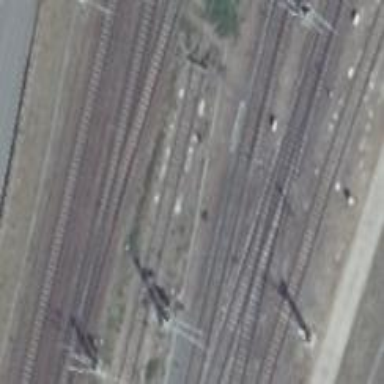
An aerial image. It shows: Abandoned railway yard.